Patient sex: M
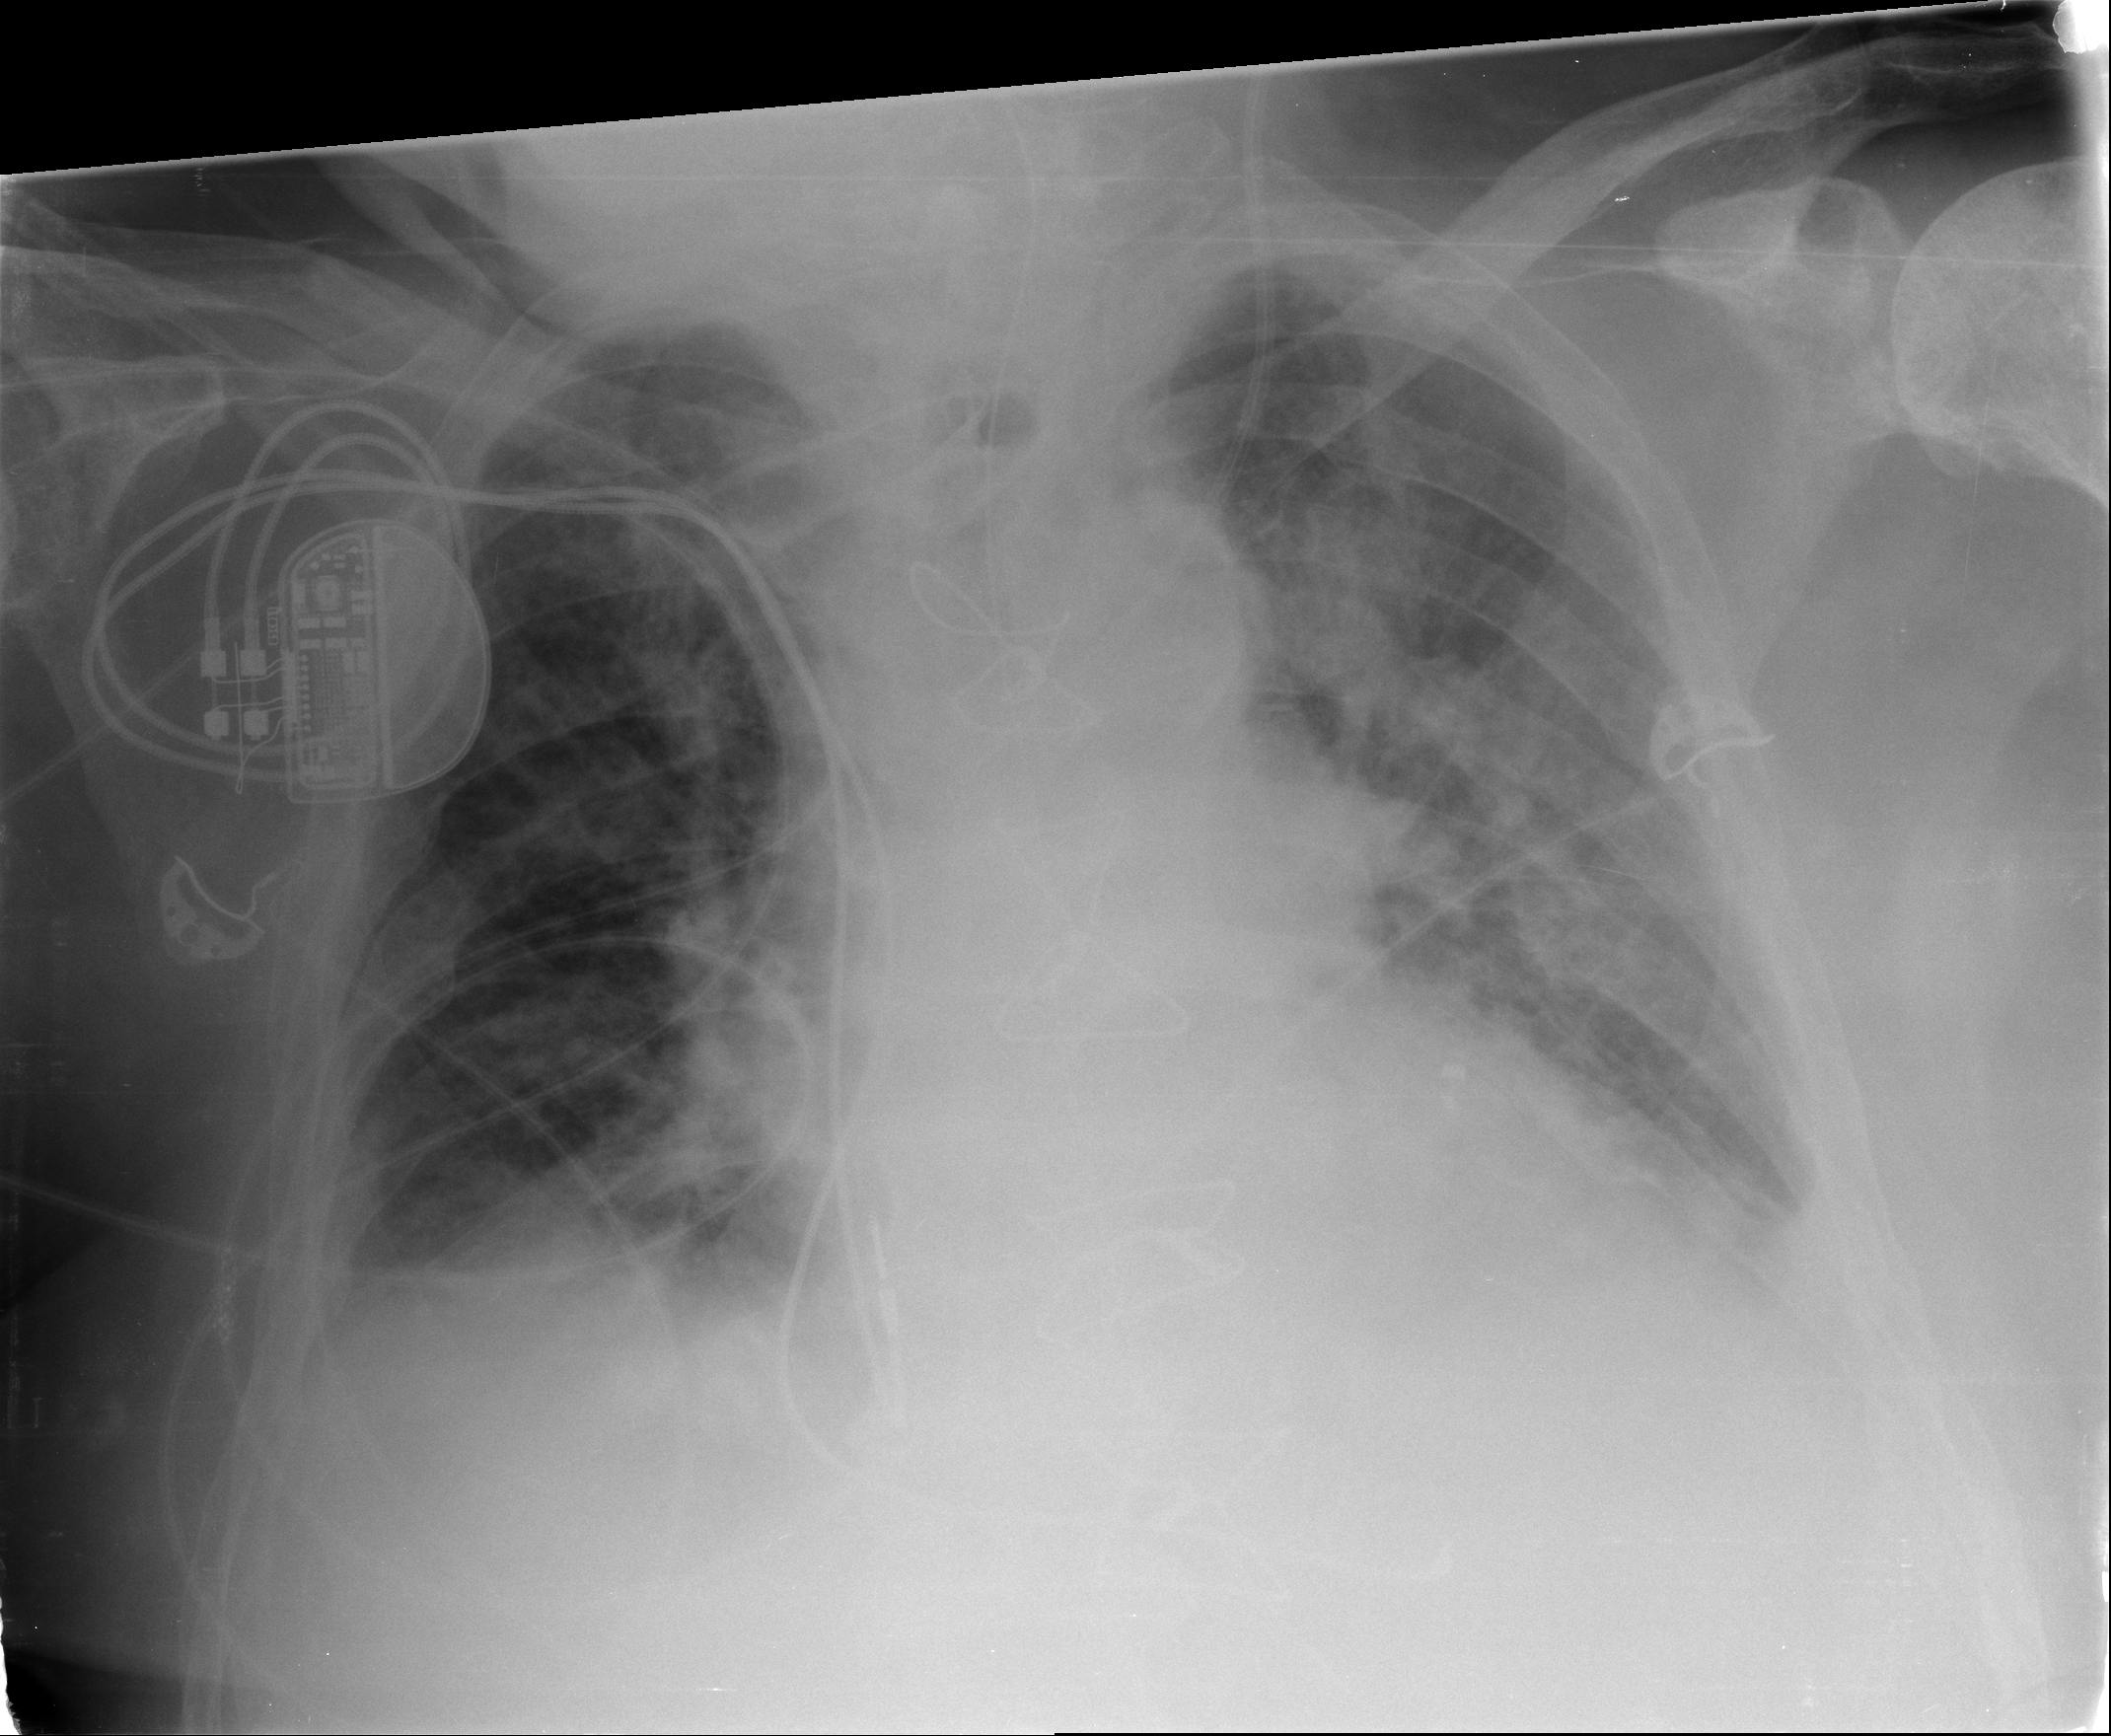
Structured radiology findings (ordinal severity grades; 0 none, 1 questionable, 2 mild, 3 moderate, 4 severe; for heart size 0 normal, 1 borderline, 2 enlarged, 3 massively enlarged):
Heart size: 2
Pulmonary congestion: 2
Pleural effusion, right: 2
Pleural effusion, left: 2
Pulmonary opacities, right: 2
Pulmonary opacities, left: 3
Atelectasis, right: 2
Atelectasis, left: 2